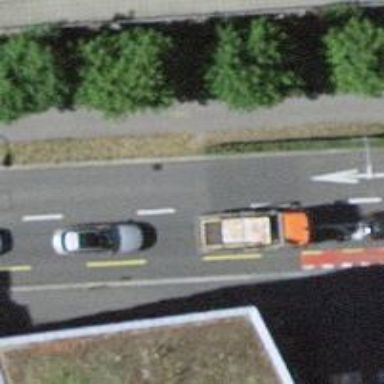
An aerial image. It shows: Uncontrolled crossing on the road.